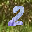
Label: 2